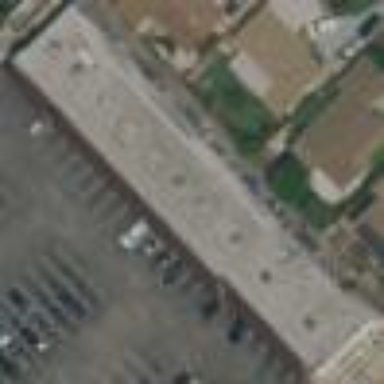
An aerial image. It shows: Commercial building.